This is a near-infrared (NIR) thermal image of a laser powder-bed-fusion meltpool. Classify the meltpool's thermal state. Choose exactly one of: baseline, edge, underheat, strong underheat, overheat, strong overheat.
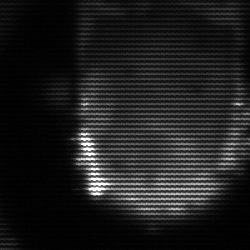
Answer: baseline